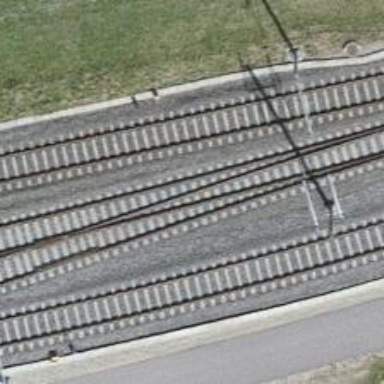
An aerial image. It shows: Railway yard with one track. The railway is electrified with contact line.